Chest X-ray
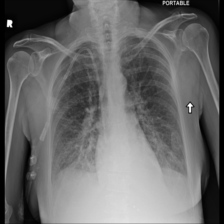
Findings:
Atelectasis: negative
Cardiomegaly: negative
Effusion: negative
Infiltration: negative
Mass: negative
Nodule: negative
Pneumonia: positive
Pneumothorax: negative
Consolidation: negative
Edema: positive
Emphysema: negative
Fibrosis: negative
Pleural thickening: negative
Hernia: negative